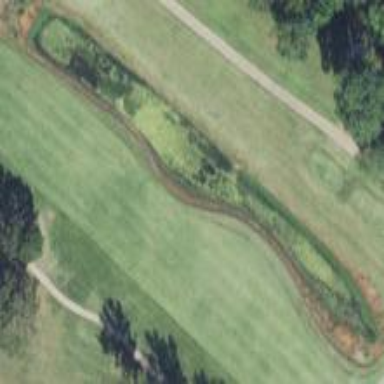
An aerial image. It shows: Water hazard on golf course. The hazard is natural water feature.